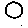
Label: circle